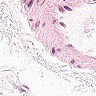
Metastatic tissue present: no